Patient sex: F
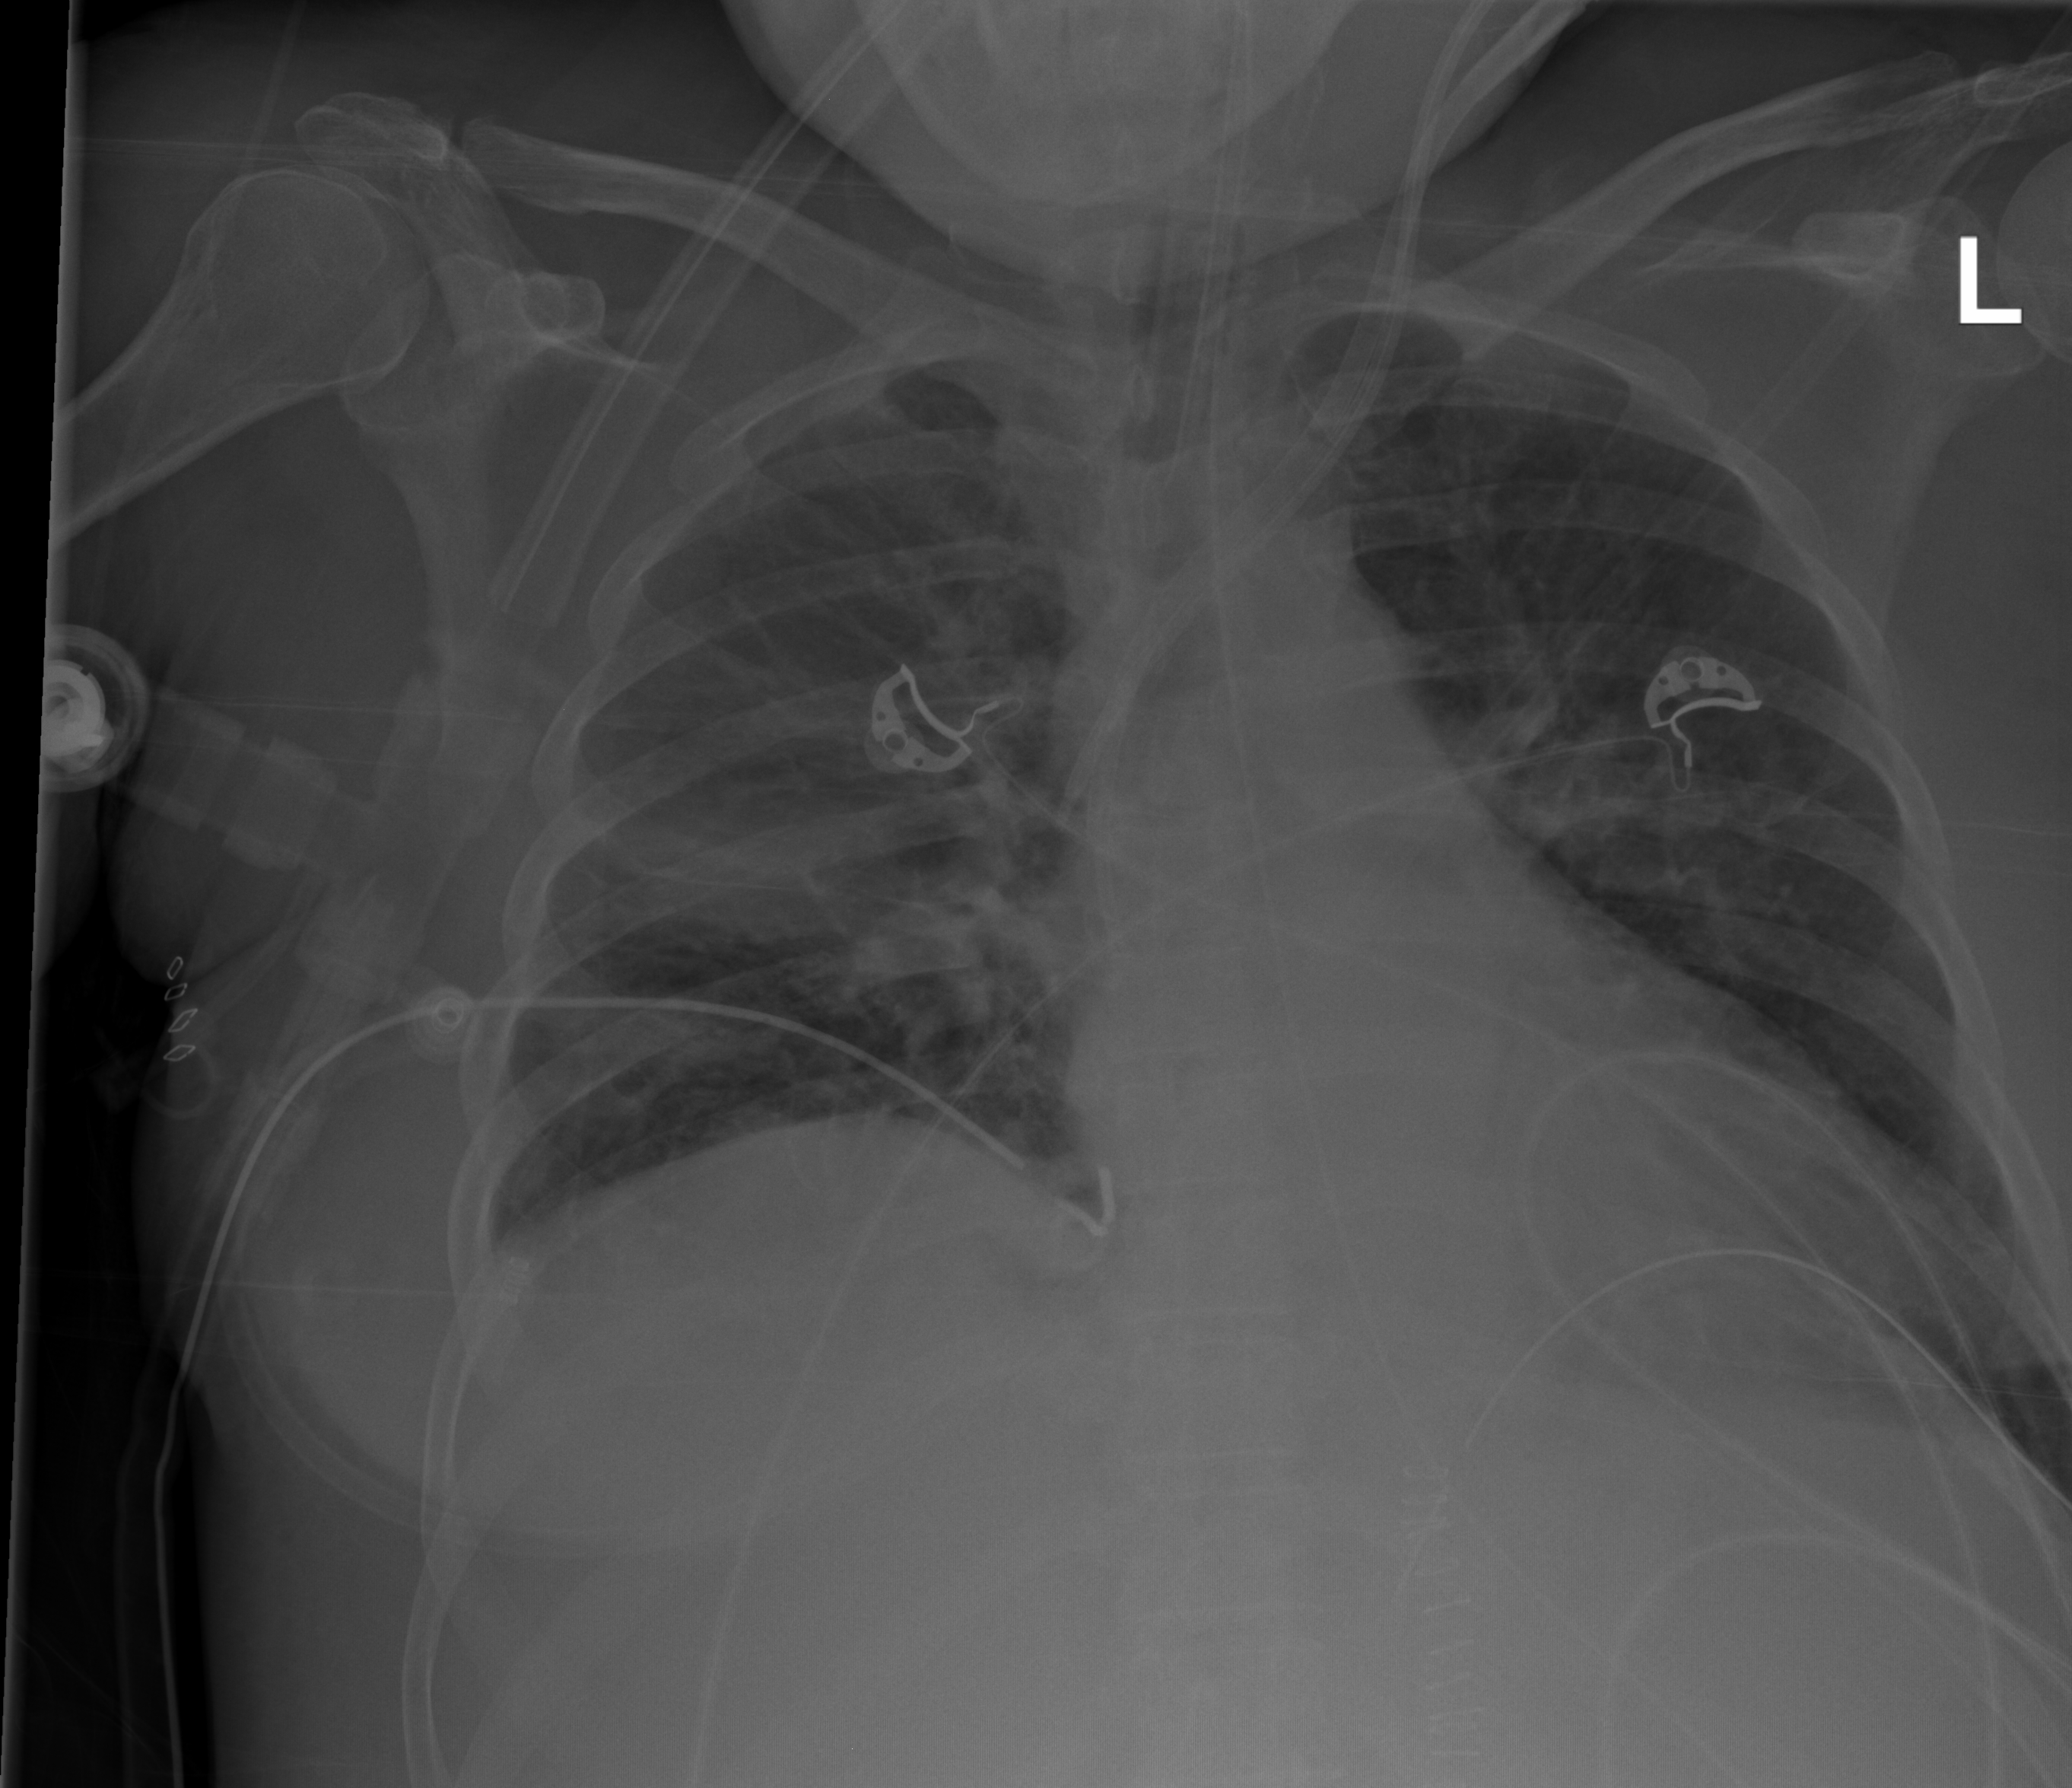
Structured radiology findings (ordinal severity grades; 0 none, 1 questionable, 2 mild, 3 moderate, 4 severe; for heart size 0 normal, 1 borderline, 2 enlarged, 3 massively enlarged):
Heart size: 2
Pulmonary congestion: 2
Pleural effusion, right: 0
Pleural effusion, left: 0
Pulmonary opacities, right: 2
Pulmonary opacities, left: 1
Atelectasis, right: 2
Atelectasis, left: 0